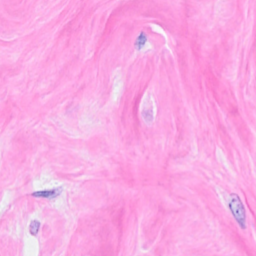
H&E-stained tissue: Breast